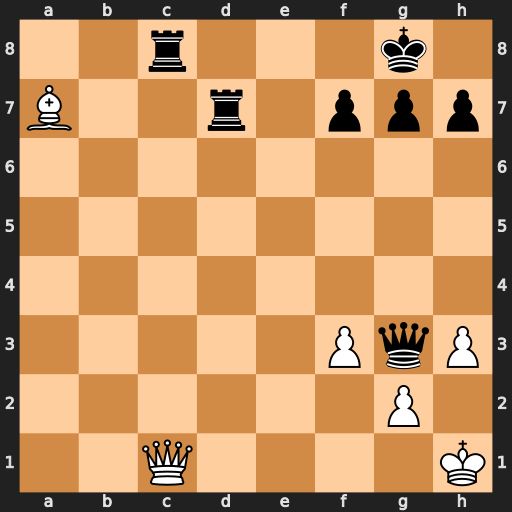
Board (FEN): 2r3k1/B2r1ppp/8/8/8/5PqP/6P1/2Q4K
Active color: w
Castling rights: -
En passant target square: -
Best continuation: Qxc8+ Rd8 Qxd8#